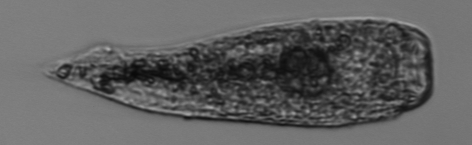
Label: Strombidium_conicum